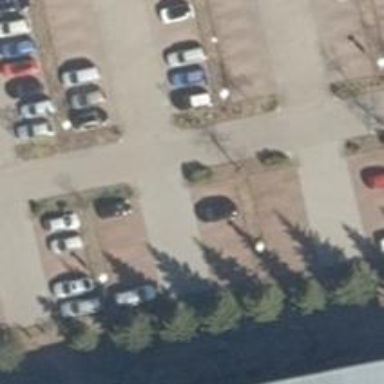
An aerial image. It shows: Parking aisle designated as service road.